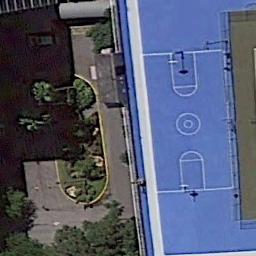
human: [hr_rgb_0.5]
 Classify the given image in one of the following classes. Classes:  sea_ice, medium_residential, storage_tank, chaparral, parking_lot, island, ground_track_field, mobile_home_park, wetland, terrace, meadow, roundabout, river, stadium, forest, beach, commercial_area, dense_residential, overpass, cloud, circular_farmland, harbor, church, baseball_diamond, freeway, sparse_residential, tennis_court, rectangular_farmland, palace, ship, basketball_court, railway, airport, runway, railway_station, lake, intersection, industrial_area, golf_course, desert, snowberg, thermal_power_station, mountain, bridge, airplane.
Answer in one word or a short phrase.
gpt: basketball_court